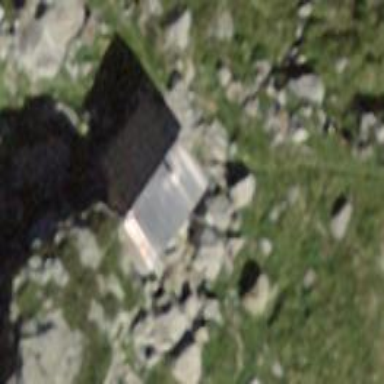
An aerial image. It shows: Wilderness hut serving as basic shelter.